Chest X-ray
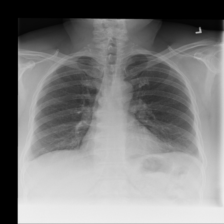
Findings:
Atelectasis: negative
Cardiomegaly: negative
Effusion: negative
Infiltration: positive
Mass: negative
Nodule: negative
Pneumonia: negative
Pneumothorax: negative
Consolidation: negative
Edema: negative
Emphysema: negative
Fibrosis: negative
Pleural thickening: negative
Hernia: negative